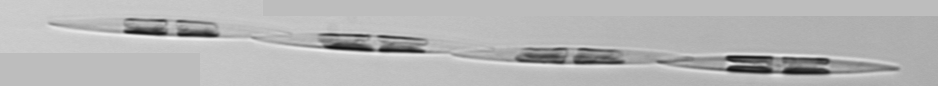
Label: Pseudo-nitzschia